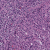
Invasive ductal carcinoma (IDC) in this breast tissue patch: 1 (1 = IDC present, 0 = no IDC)